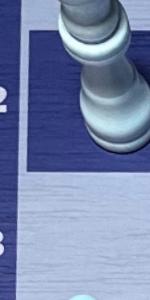
Label: Empty